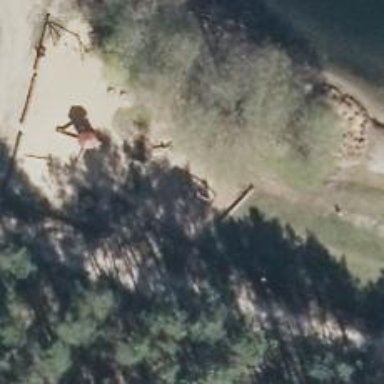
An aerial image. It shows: Playground with basket swing.